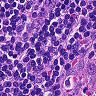
Metastatic tissue present: no